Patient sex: M
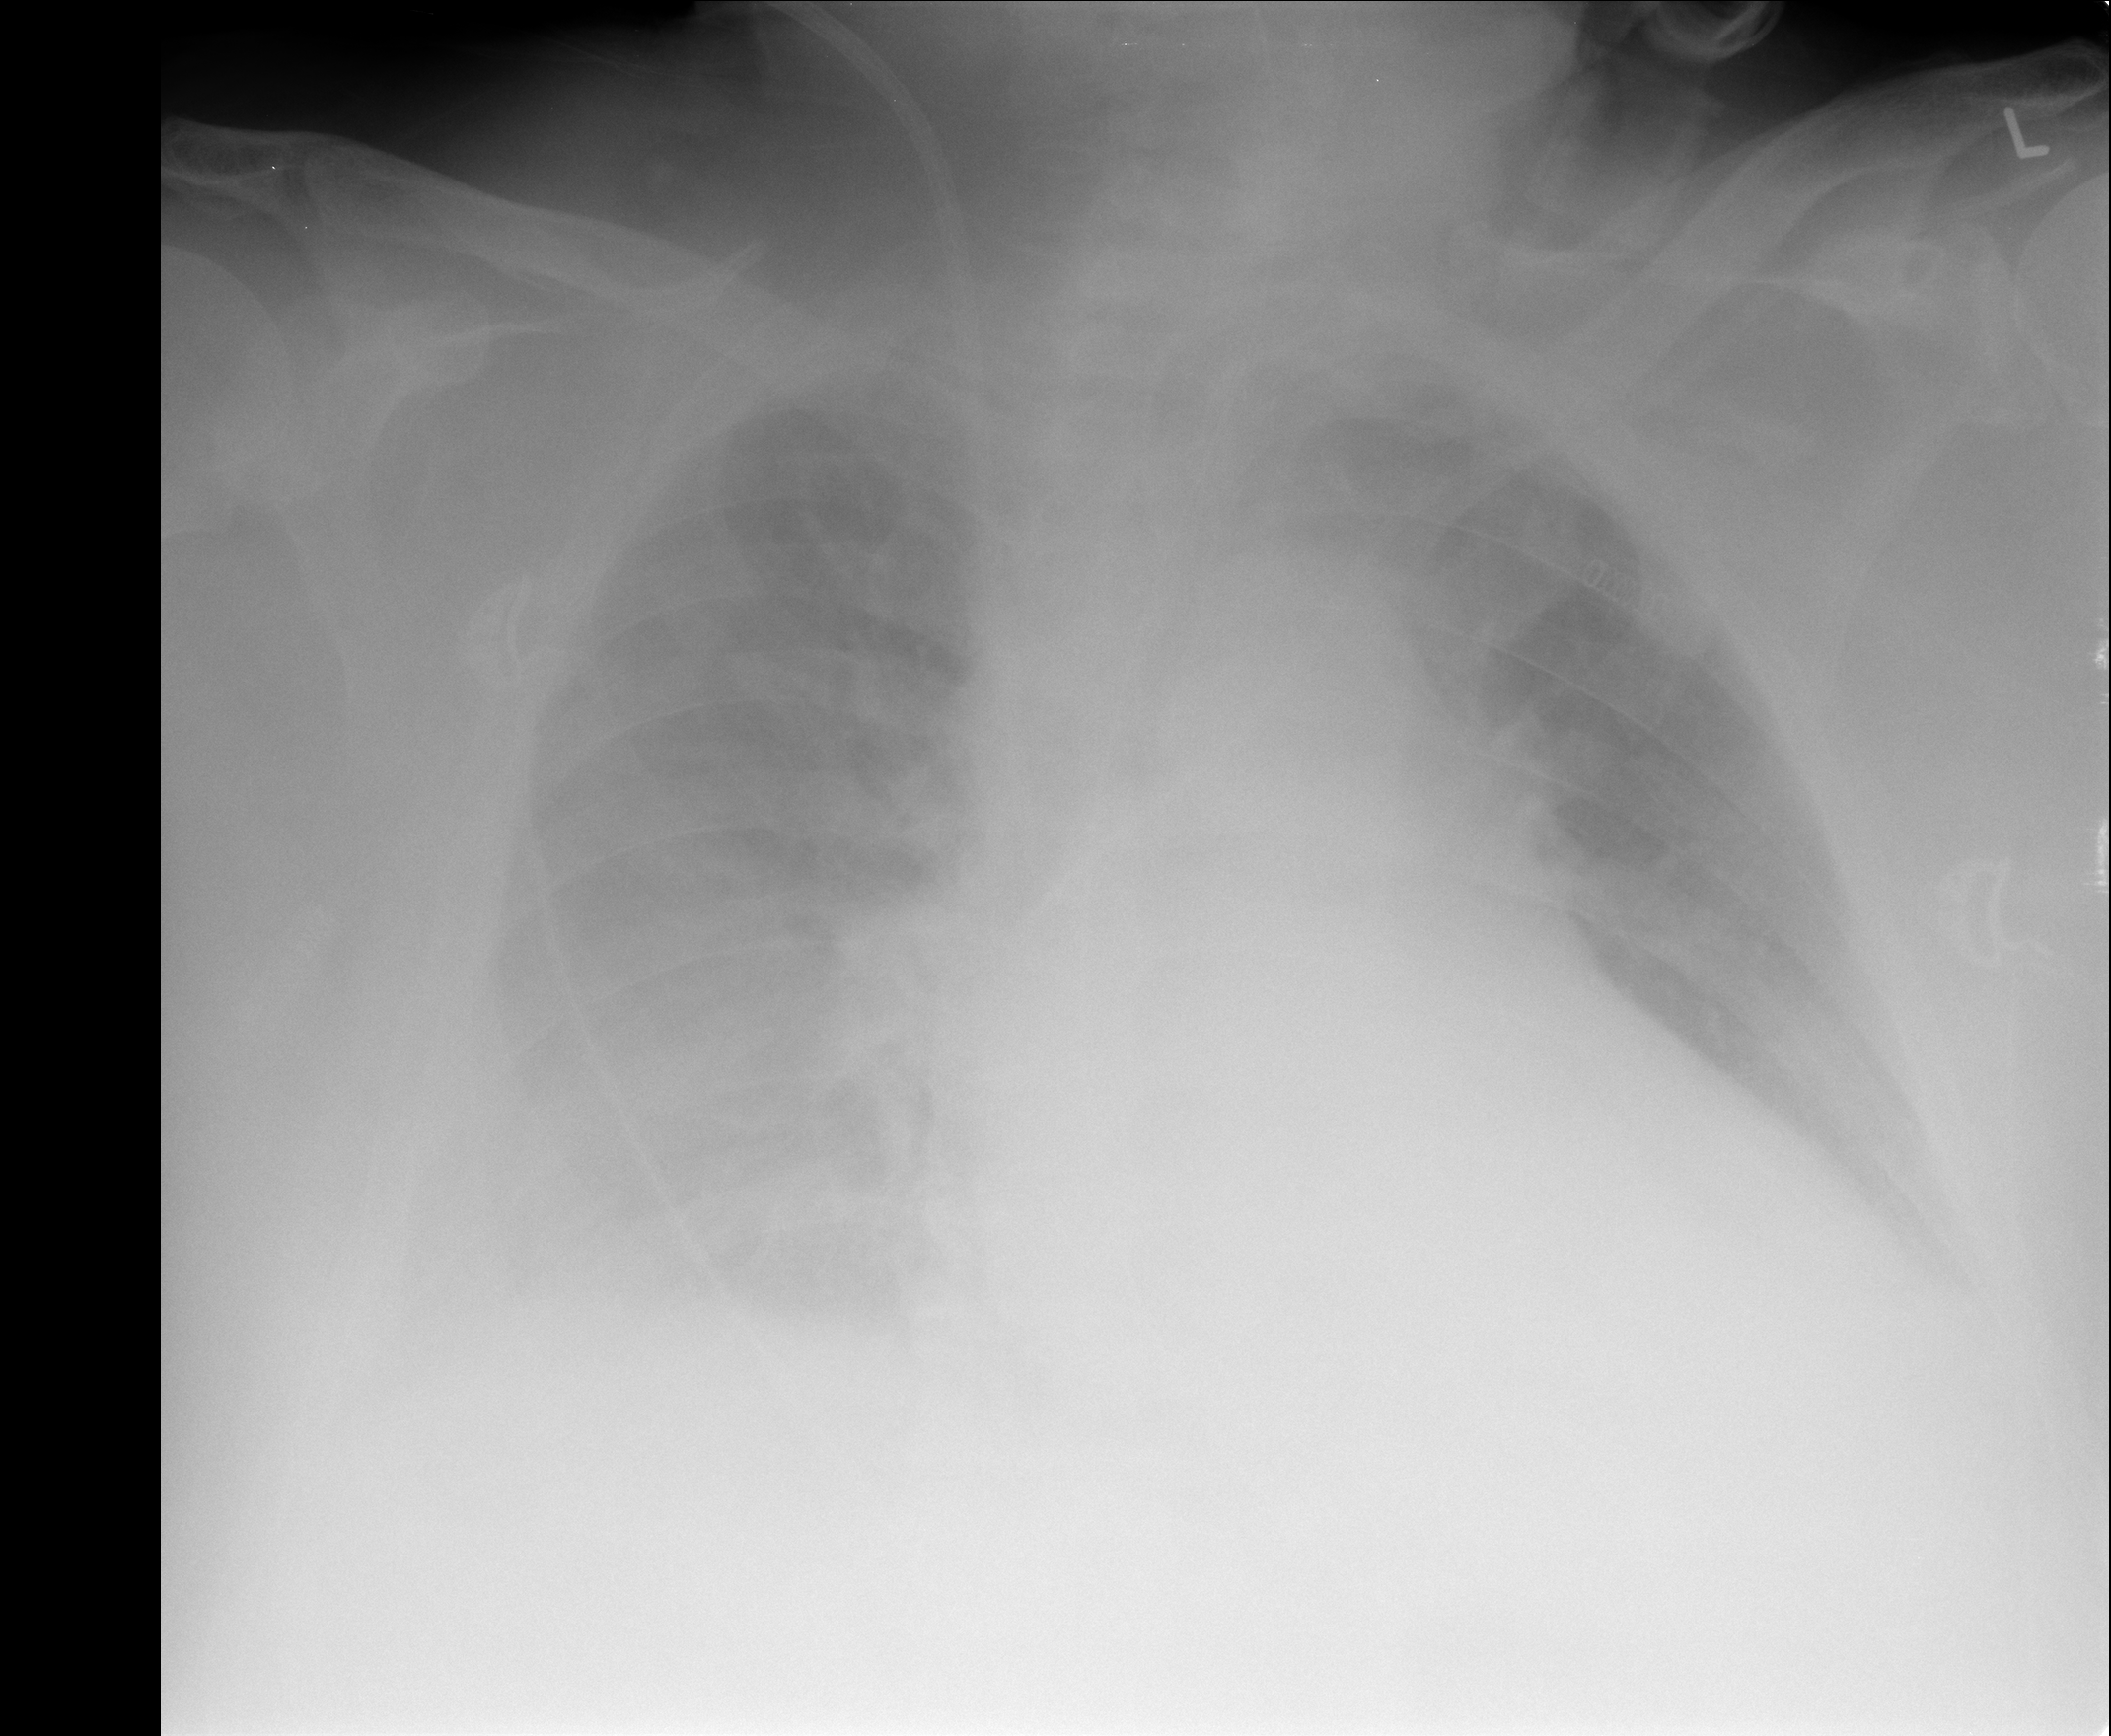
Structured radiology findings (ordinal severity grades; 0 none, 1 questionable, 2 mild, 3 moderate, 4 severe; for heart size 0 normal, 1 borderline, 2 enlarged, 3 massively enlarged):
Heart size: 2
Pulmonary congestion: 2
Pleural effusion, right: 3
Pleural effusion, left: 2
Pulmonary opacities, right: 1
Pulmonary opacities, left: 1
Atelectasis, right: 3
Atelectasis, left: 3